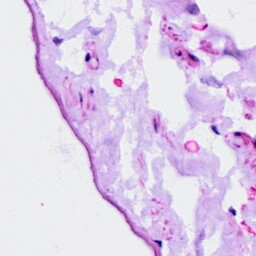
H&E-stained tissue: Ovarian